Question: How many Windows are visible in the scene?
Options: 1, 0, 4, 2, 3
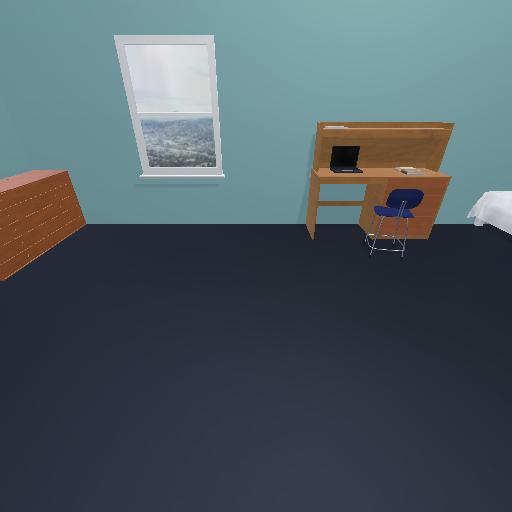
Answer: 1